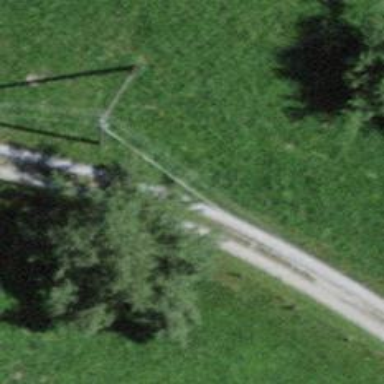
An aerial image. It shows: Well-maintained track road with grade 1 tracktype.